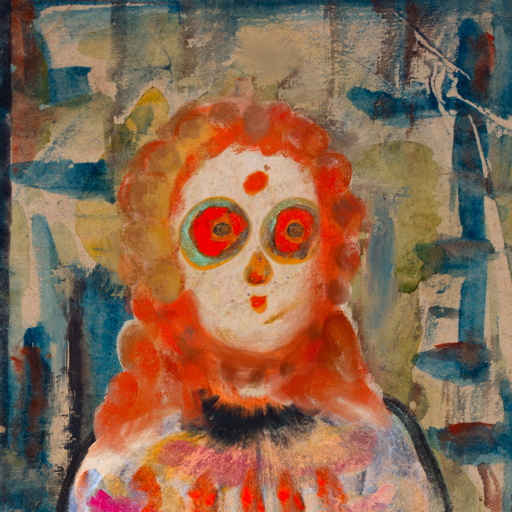
Background: Orphan, Head And Neck Front: Rupkatha, Face Front: Sisters, Bust: Childish, Hair Front: Rupkatha, Head Accessory: Blank, Second Necklace: Blank, Necklace: Blank, Baby: Blank